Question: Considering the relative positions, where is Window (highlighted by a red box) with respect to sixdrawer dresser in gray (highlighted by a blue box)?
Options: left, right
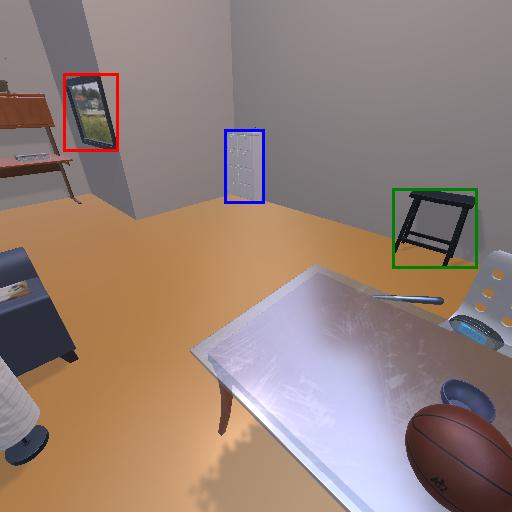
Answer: left